Chest X-ray:
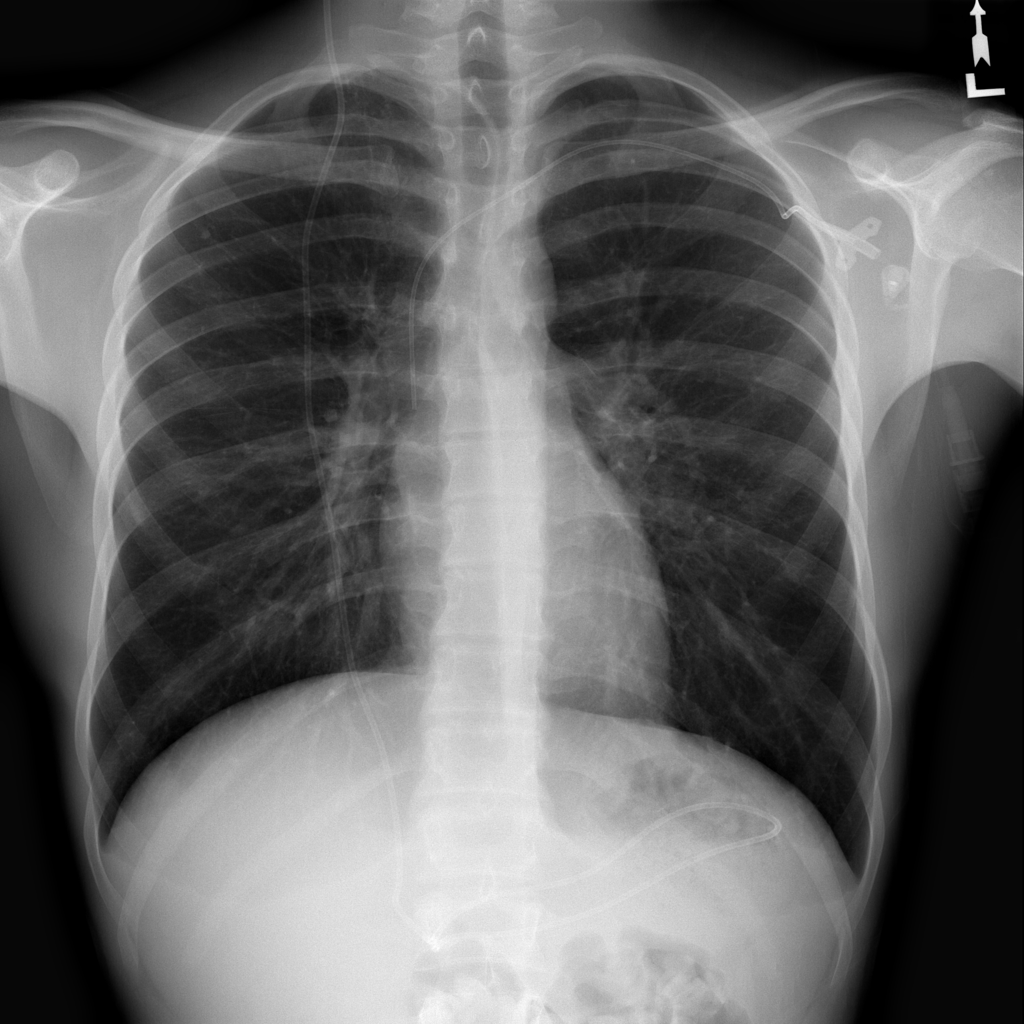
Findings: Calcification
No abnormal finding: no